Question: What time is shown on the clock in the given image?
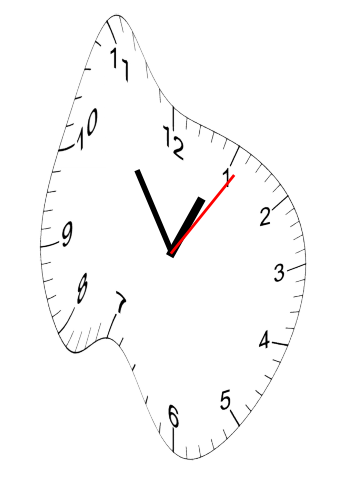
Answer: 12:54:06